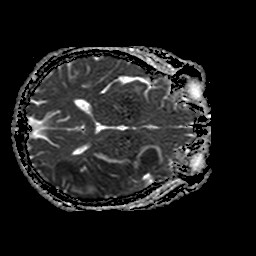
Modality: ADC
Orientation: axial
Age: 72
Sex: female
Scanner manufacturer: philips
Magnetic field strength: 1.5 T
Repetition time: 3.681 s
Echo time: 0.09411 s